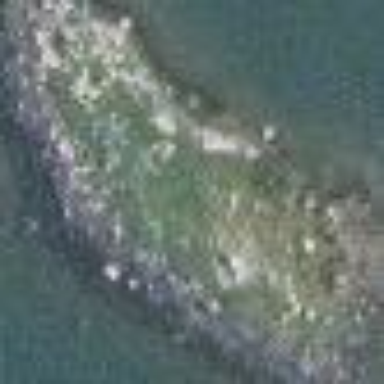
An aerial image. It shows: Islet with coastline made of bare rock.